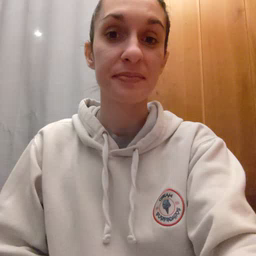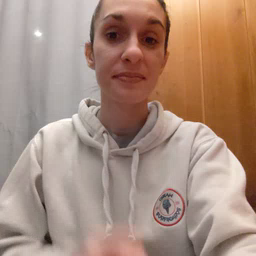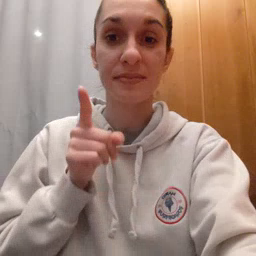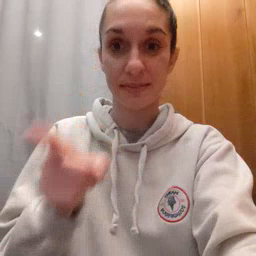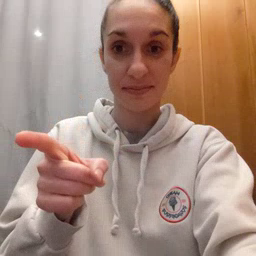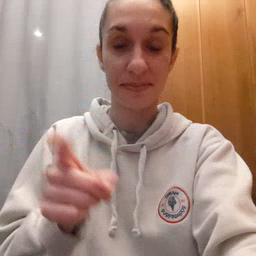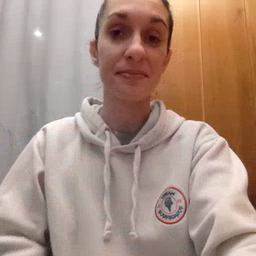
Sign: hesheit